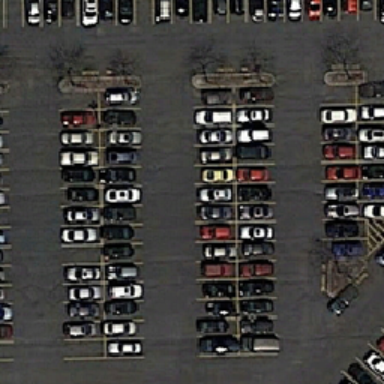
Many cars are parked in this parking lot marked with clear white lines .